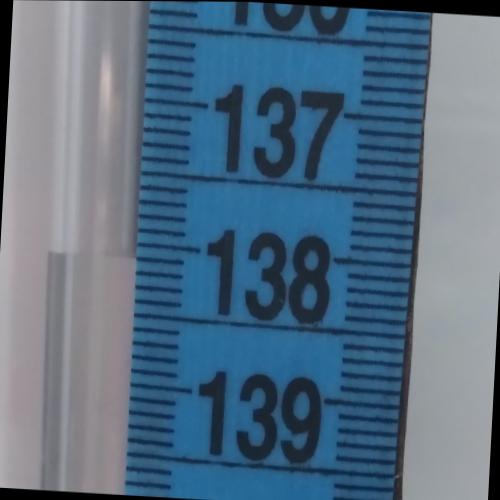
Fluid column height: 138.1 cm